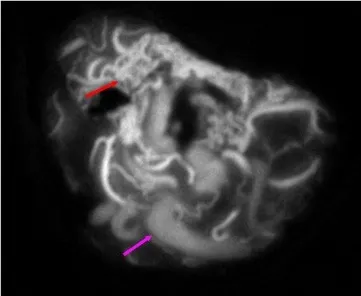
ICG videoangiography (B) demonstrates the early filling of the arterial feeders (red arrow) and delayed filling of arterialized veins (purple arrow); this technique can confirm the identity of these vessels more accurately especially if they are covered by thick arachnoid bands. This information can also guide the early steps of disconnection to start in the area where the concentration of feeding arteries is most (red arrow). The same AVM was analyzed via the use of FLOW 800 software.
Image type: radiology (ct)